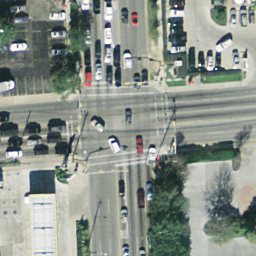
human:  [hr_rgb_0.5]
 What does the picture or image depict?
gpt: intersection